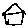
Label: house